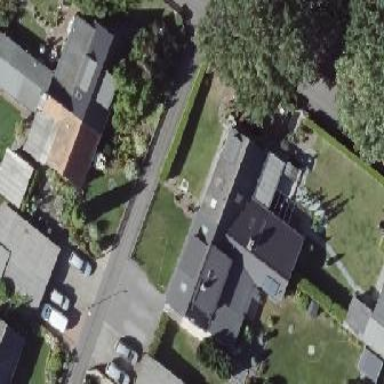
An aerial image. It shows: Semi-detached house with gabled roof.